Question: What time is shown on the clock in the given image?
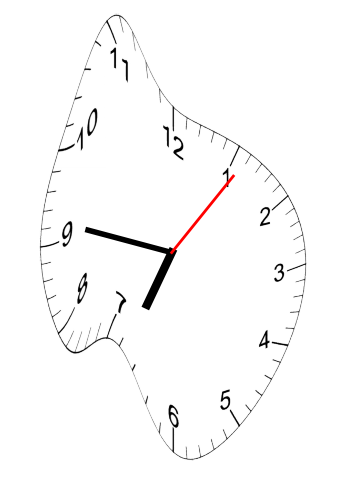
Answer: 06:46:06